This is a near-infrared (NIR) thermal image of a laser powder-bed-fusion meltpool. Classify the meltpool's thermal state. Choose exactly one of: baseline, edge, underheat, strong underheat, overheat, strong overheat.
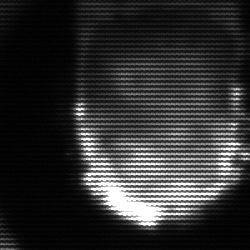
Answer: baseline